Interaction volume radius: 5 \u00c5
Interaction volume height: 15 \u00c5
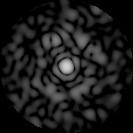
Disorder parameter: 0.7822